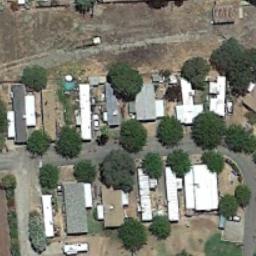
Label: mobile_home_park